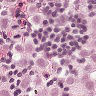
Metastatic tissue present: yes